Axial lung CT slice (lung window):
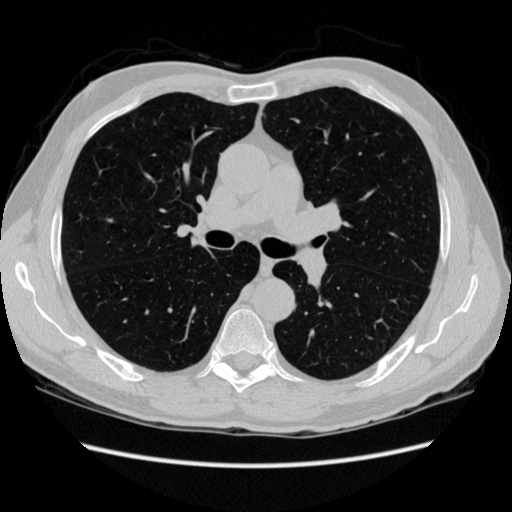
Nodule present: no